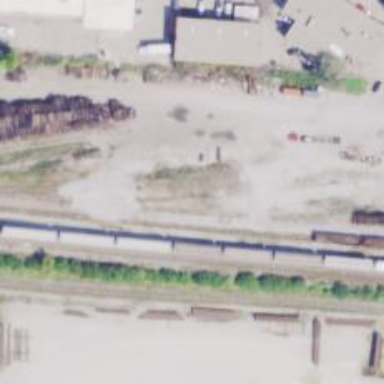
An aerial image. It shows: Railway spur service.